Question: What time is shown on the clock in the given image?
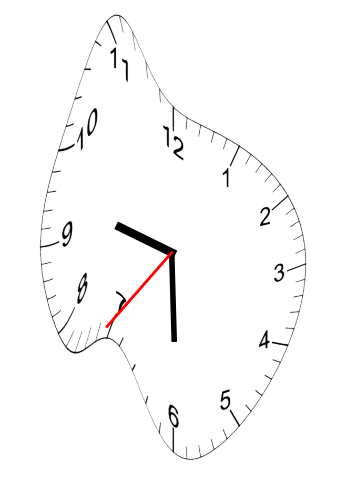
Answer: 09:29:36